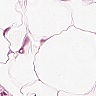
Metastatic tissue present: no